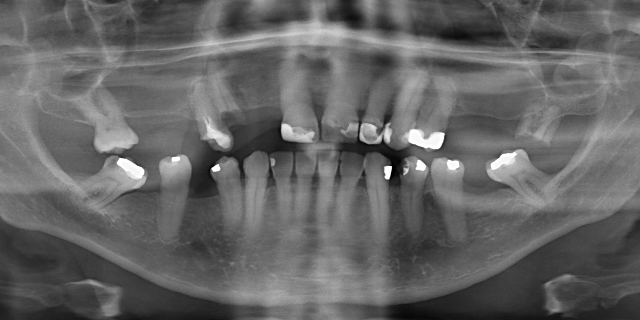
adult